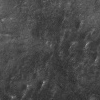
Atmospheric dust classification: not_dusty